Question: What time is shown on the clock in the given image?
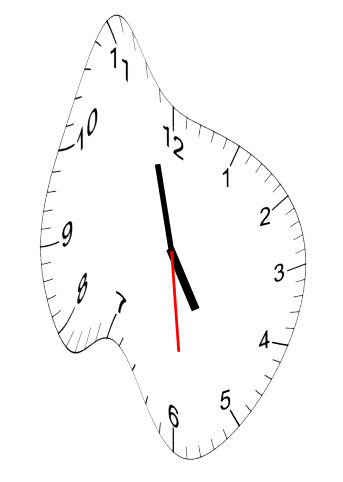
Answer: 04:57:29